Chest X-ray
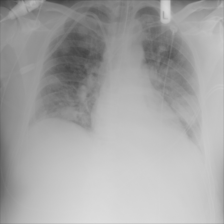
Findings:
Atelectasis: positive
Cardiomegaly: negative
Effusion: negative
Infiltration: negative
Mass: positive
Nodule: negative
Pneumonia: negative
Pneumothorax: negative
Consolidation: negative
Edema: negative
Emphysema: negative
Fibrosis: negative
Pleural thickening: negative
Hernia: negative